Question: '''
if(isset($_POST['submit'])){
$patientname = $_POST['patientname'];
$task = $_POST['task'];
$description = $_POST['description'];
$status = $_POST['status'];
$date = date('Y-m-d H:i:s');
$query = $db ->query("INSERT INTO task VALUES('','$patientname', '$task',
'$description', '$status', '$date')");
<form method="post">
<div class="form-group">
<label for="assignedto">Assigned To</label>
<select class="form-control" name="patientname" required>
<option>Select Patient</option>
<?php
$stmt=$dbcon->prepare("SELECT * FROM users");
$stmt->execute();
while($row=$stmt->fetch(PDO::FETCH_ASSOC)){
extract($row);
echo "<option value=''> $type $username $Lastname</optioin>";
}
?
</select>
<button type="submit" class="btn btn-primary" name="submit">Submit</button>
</form>
'''
I don't know whats the problem but when I submit this data to database it shows blank.I hope you can help me guys. that is the output in database.the whole code runs in the same php file

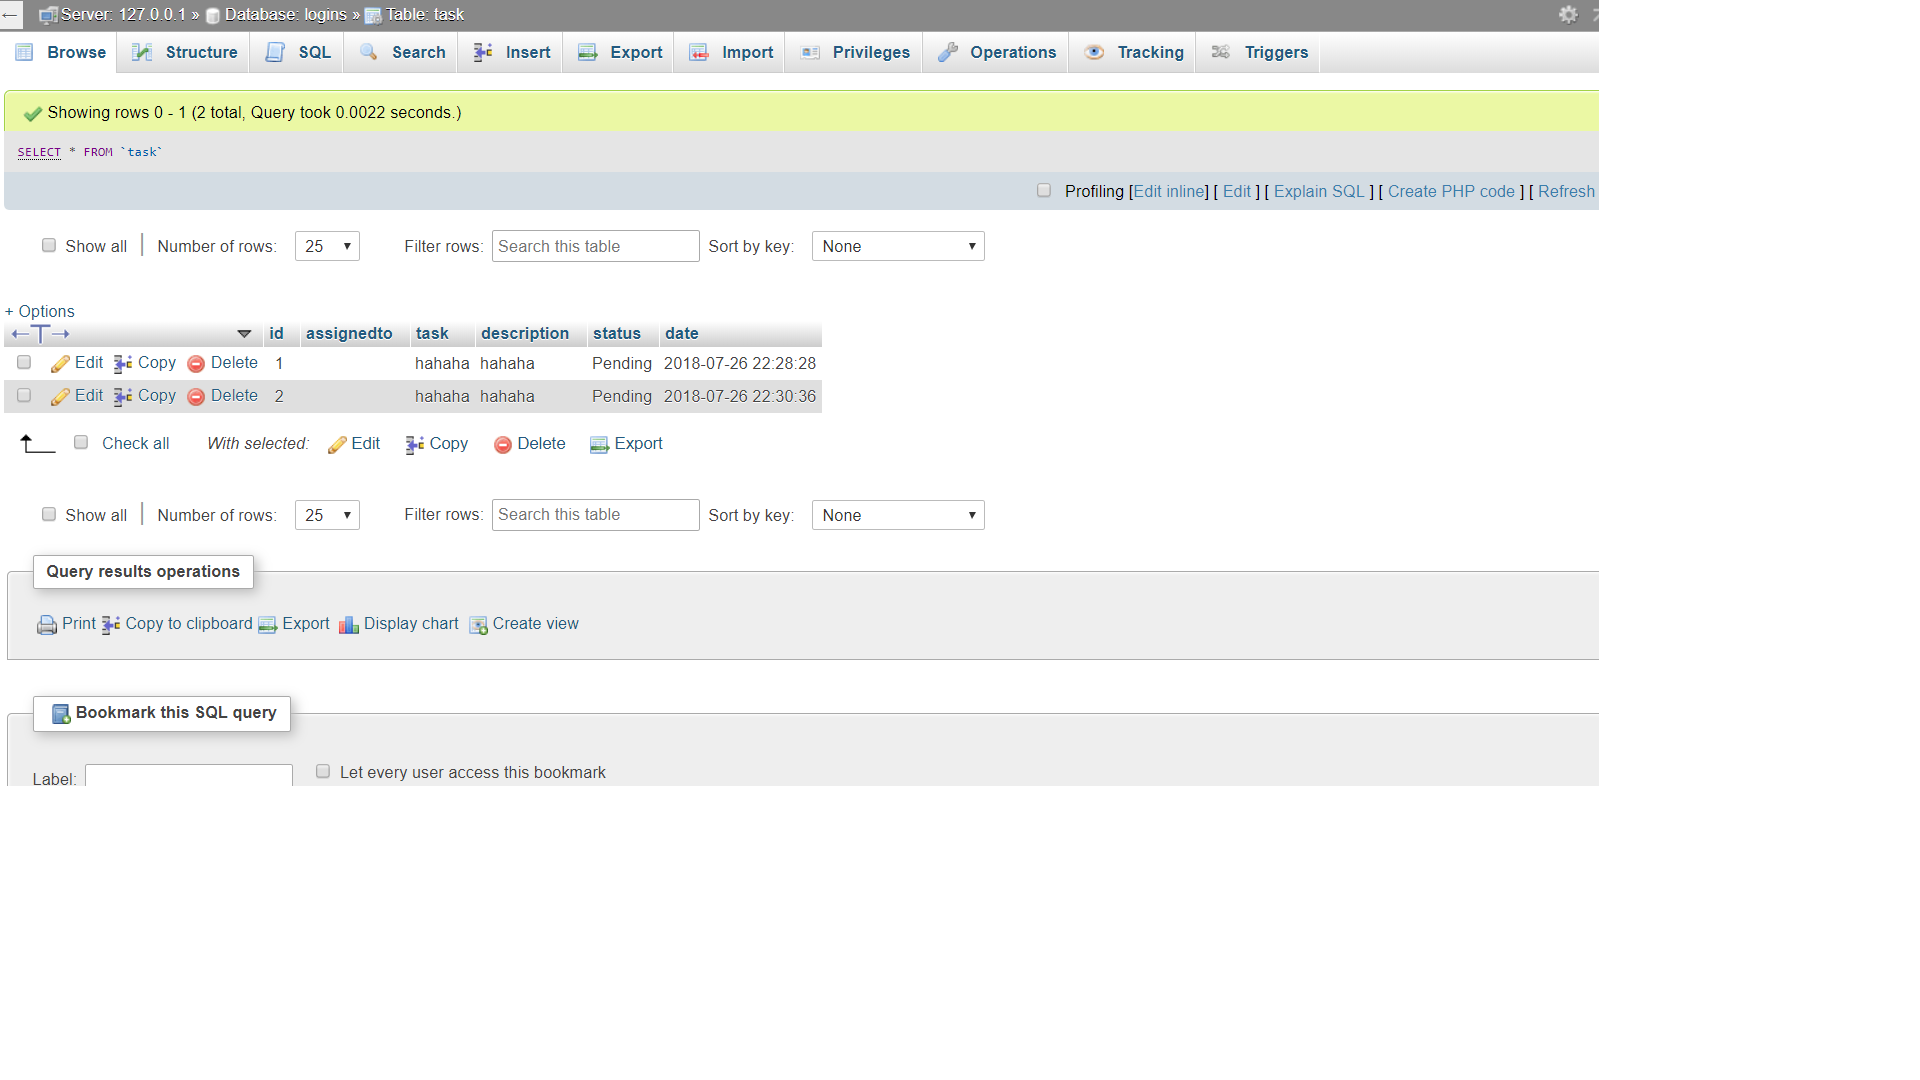
Answer: Your options do not have any values set. The string in the 'value' attribute is what comes in on the '$_POST['patientname']' variable.
So you have:
'''
echo "<option value=''> $type $username $Lastname</optioin>";
'''
Change to like:
'''
echo "<option value='$username $Lastname'> $type $username $Lastname</option>";
// ^-add the value you want ^- fixed typo
'''
However you do have some other issues you will need to overcome, like SQL injection prevention, and also escaping data in your html so the html wont break if user names have anything in them that is considered html. For example, it would best to echo your options like this:
'''
echo '<option value="'. htmlspecialchars($username) .'">'. htmlspecialchars("$type $username $Lastname") .'</option>';
'''